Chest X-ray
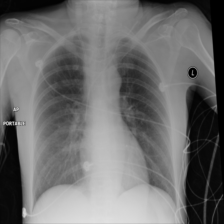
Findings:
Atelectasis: negative
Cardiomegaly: negative
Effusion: negative
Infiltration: negative
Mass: negative
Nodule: negative
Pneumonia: negative
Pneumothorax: negative
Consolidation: negative
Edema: negative
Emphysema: negative
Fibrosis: negative
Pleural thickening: negative
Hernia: negative